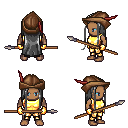
a pixel art fantasy rpg character, male body template, human, dark skin, gold chest armor, gold greaves, gray extra-long hairstyle, leather cap, gold gloves, spear, four views (front, back, left, right), 2x2 character sprite sheet, small pixel art, hard edges, no anti-aliasing